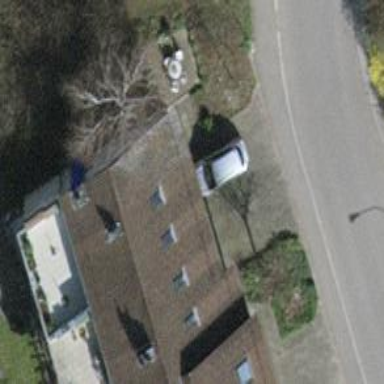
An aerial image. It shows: Simple house.